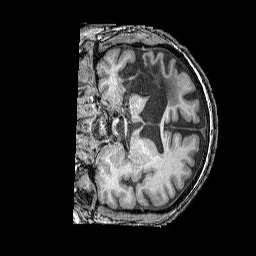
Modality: T1w
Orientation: coronal
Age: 57
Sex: male
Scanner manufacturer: siemens
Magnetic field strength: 3 T
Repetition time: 2.25 s
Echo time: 0.00411 s